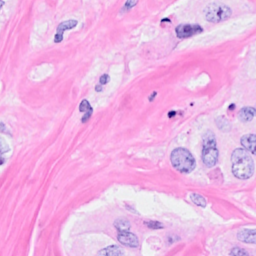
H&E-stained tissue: Breast